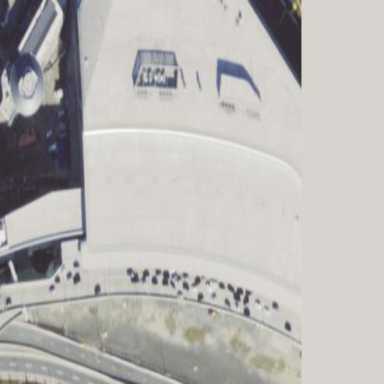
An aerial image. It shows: Terminal building located at airport.